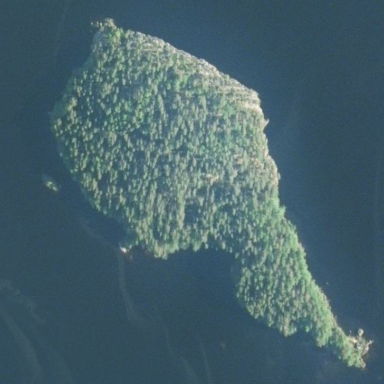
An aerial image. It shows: Forested woodland on charming islet.